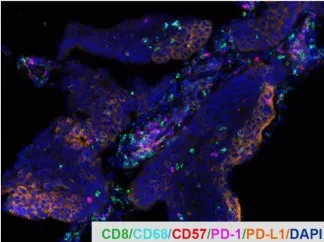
Changes in the immune microenvironment before and after neoadjuvant immunochemotherapy. (B) Surgically resected tissue after neoadjuvant immunochemotherapy and surgery (PD-L1, IHC).
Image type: pathology (immunostaining)